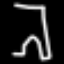
Label: pants